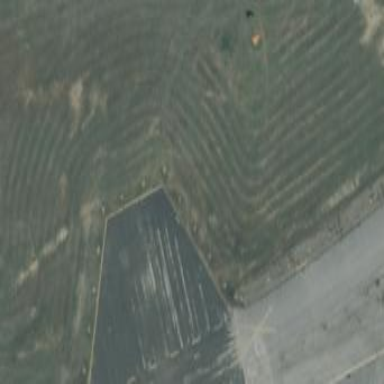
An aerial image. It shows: Apron at the airport.